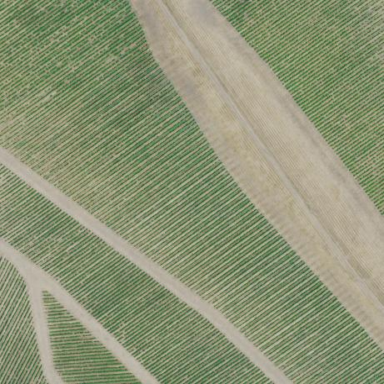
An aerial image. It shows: Vineyard with grape crops.